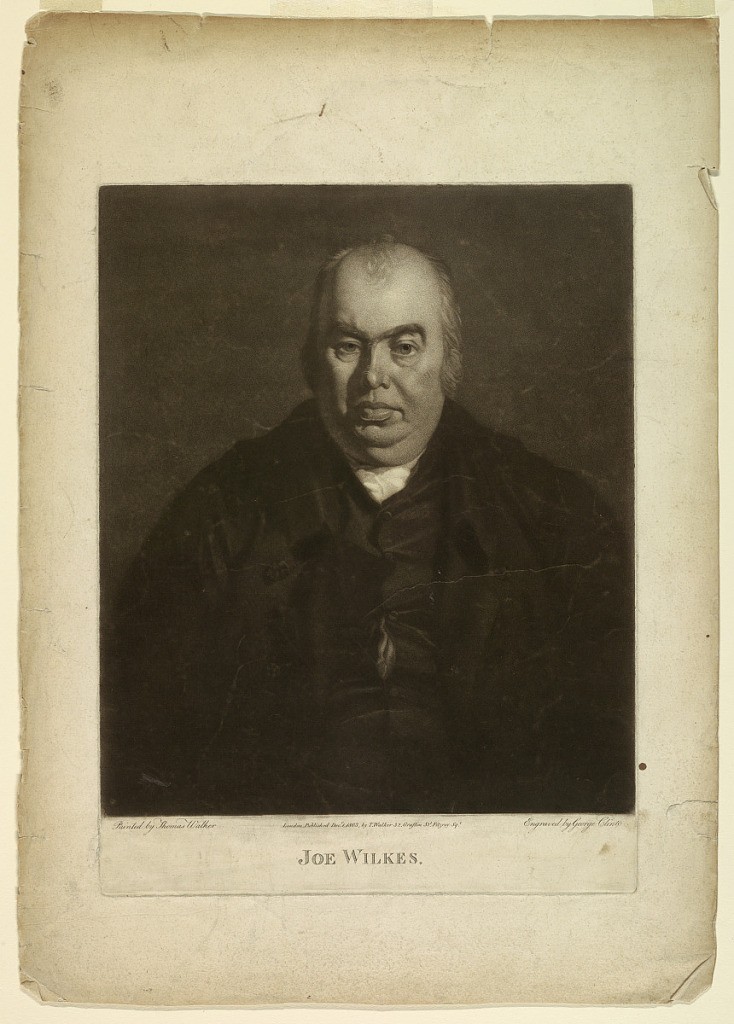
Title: Portrait of Joe Wilkes
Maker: George Clint, British, 1770 - 1854
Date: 1803
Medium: Mezzotint in brown ink on paper
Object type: Print
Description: Half-length portrait of an elderly man in frontal view, facing downward. The sitter wears a dark coat and vest.